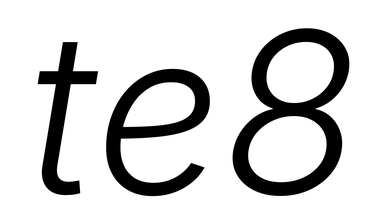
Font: Inter-Italic_Light_Italic